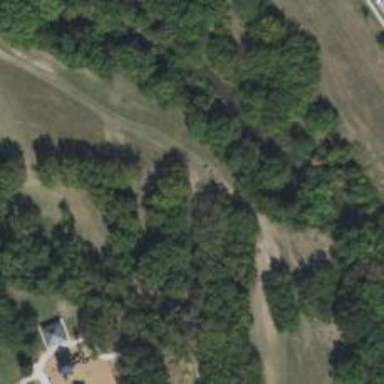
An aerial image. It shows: Disc golf basket for the sport of disc golf.